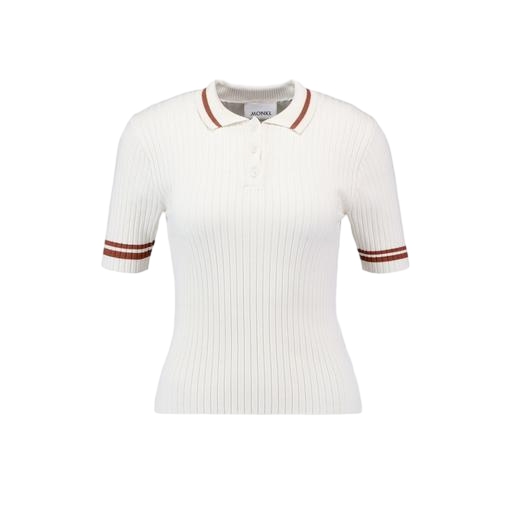
skinny-fit polo shirt, skinny-fit stretch polo shirt, golf-style shirt, white background